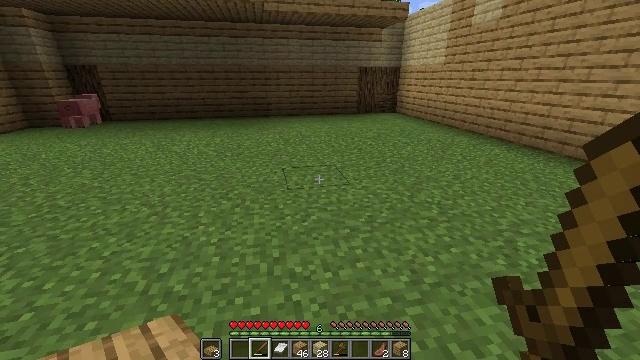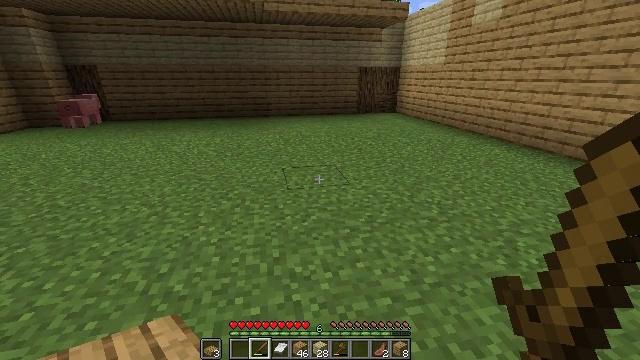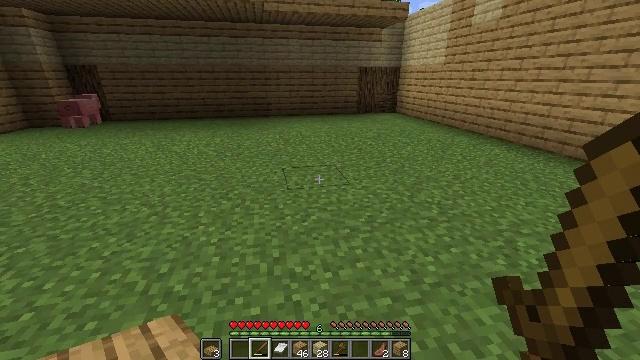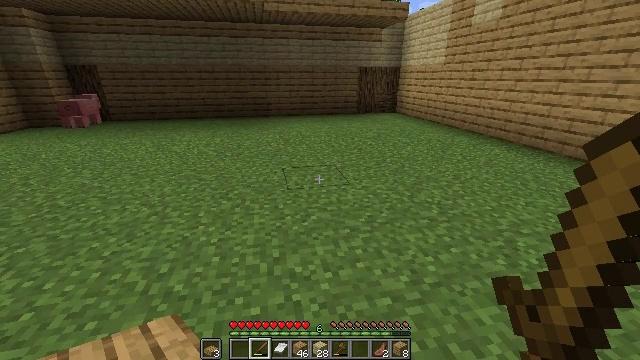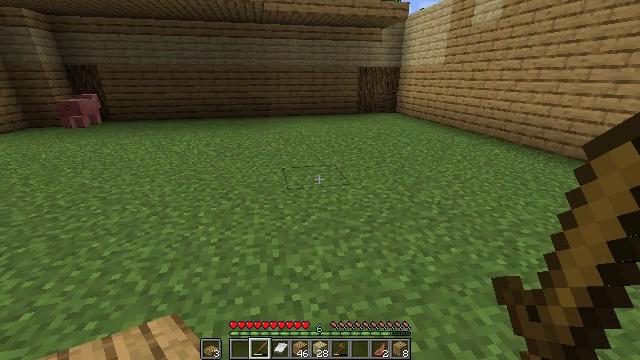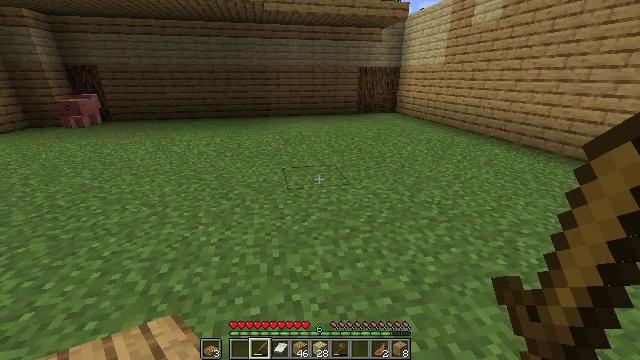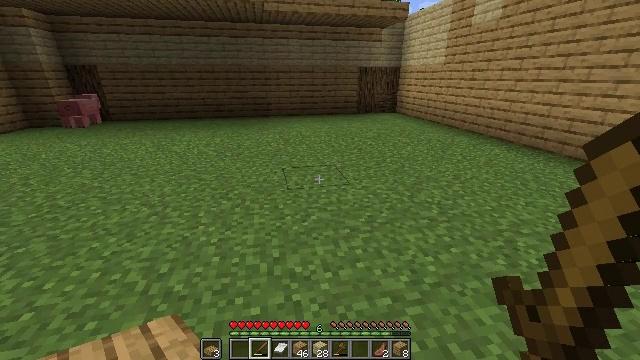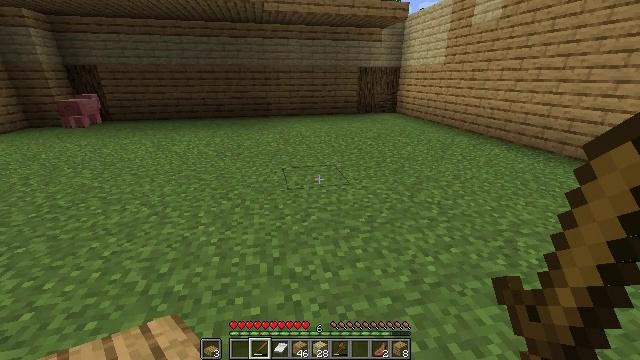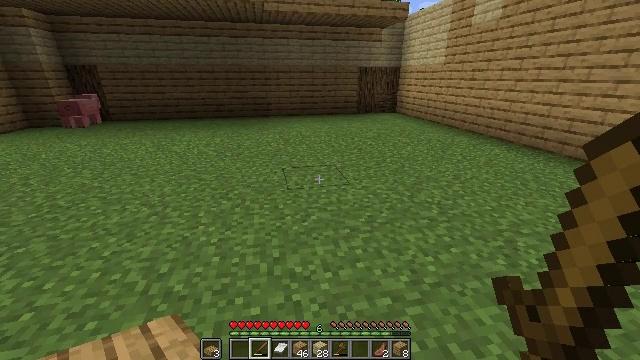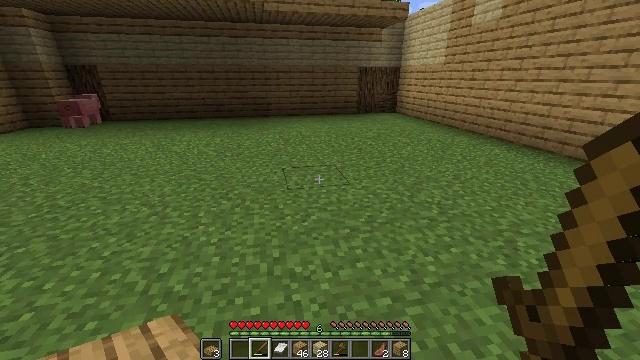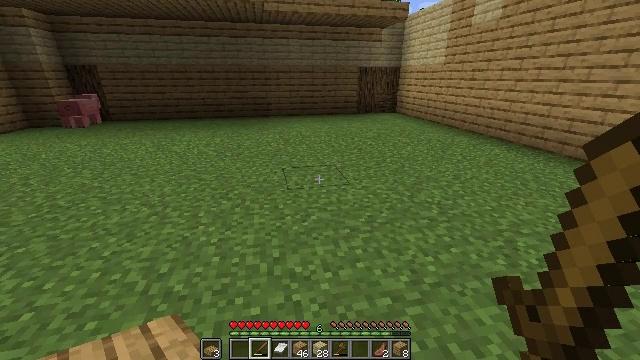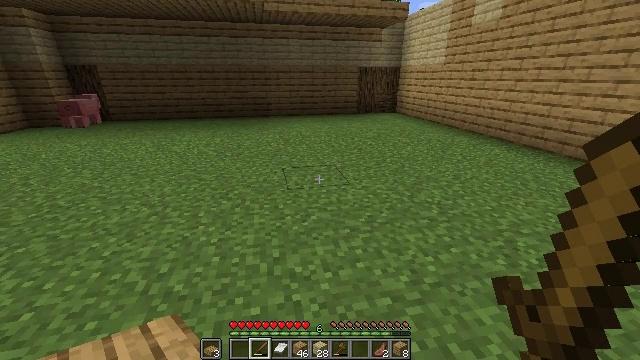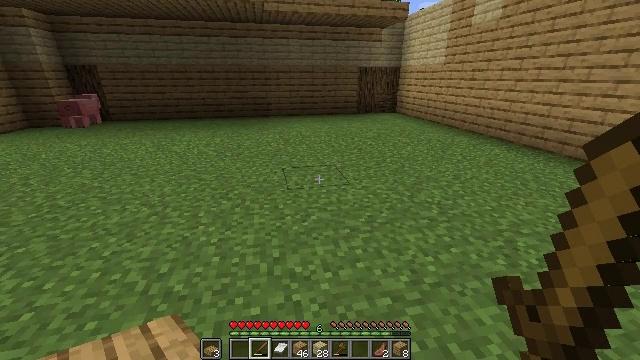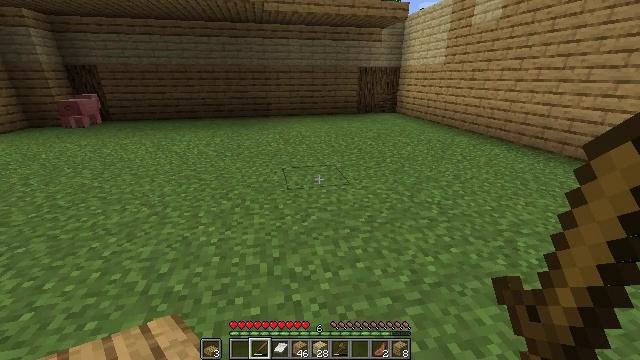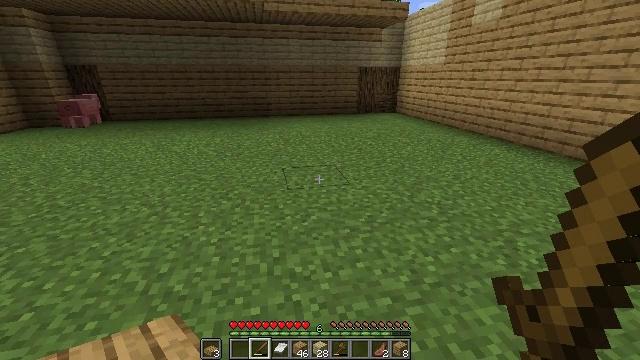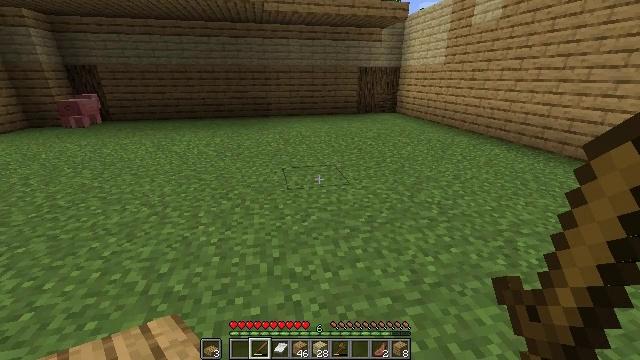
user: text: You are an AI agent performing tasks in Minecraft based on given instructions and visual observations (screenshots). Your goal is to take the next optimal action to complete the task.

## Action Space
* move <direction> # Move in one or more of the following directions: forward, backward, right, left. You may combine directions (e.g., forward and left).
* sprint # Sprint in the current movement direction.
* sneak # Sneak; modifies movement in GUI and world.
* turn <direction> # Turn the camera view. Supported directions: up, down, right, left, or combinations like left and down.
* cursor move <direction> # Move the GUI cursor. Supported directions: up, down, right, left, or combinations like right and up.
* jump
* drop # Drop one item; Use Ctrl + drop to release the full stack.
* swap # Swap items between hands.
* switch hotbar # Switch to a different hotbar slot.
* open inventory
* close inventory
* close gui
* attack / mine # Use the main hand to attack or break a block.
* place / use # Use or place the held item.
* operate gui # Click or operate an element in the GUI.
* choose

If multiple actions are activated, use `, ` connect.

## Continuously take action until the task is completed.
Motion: motion action
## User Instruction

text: Drop a wooden sword.
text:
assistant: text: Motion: no_op
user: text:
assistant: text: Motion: no_op
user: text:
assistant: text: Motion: no_op
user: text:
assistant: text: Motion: no_op
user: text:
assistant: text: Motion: no_op
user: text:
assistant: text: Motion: no_op
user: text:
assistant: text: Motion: no_op
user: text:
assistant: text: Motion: no_op
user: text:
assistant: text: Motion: no_op
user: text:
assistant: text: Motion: no_op
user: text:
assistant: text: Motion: no_op
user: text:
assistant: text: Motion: no_op
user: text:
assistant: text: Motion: no_op
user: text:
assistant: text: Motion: no_op
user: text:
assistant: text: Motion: no_op
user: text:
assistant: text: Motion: no_op
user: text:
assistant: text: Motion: no_op
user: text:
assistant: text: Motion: no_op
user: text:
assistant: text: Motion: no_op
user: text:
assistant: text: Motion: no_op
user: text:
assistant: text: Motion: no_op
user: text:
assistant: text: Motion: no_op
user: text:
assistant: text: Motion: no_op
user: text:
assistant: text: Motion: no_op
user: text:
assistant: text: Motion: no_op
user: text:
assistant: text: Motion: no_op
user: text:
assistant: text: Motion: no_op
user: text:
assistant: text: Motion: no_op
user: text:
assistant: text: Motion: no_op
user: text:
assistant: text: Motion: no_op